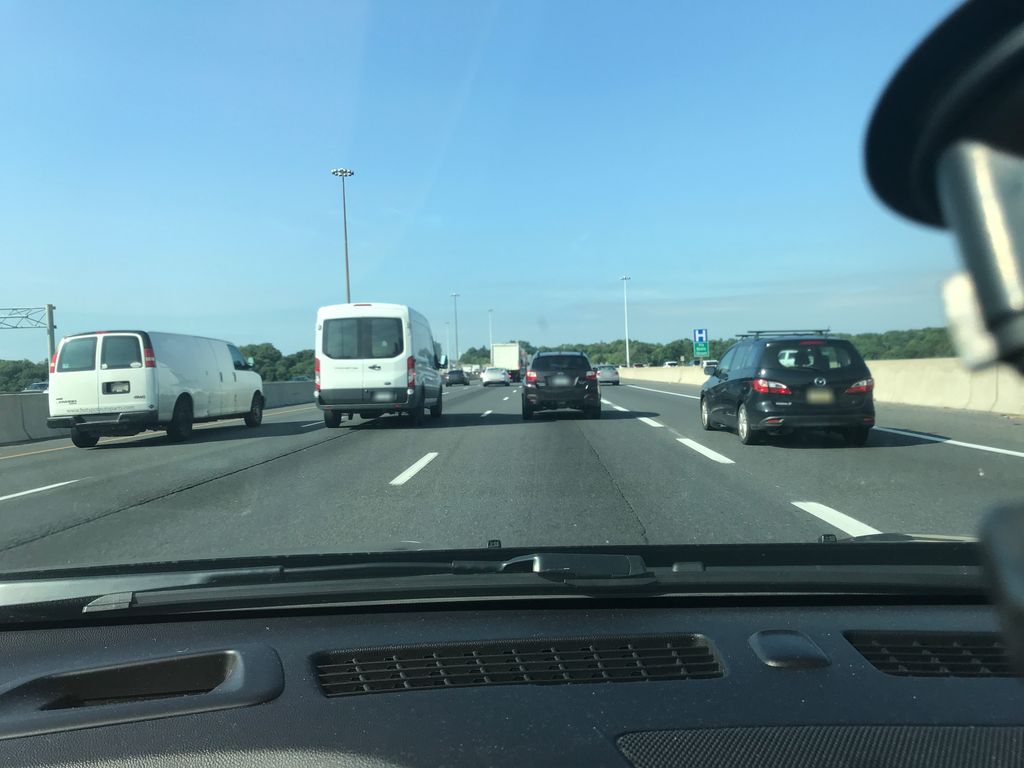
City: toronto